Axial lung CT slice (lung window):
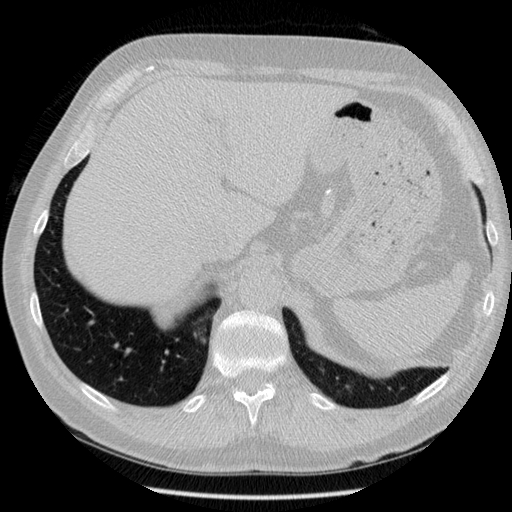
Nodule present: no